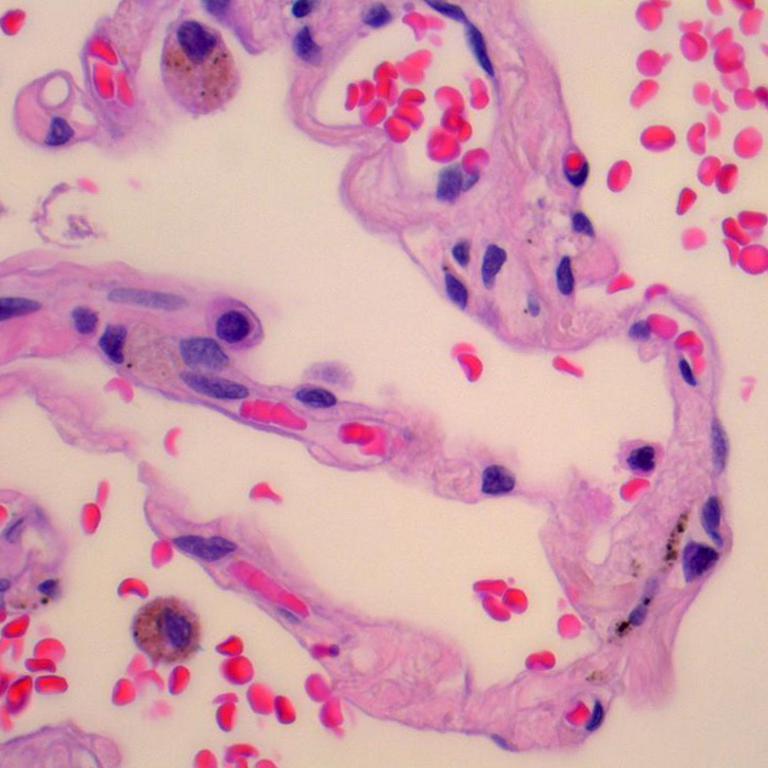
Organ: lung
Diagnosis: benign